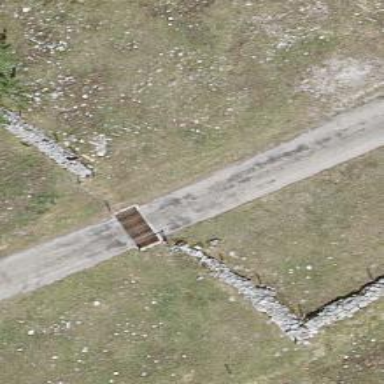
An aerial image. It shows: Cattle grid barrier.